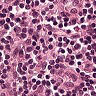
Metastatic tissue present: no